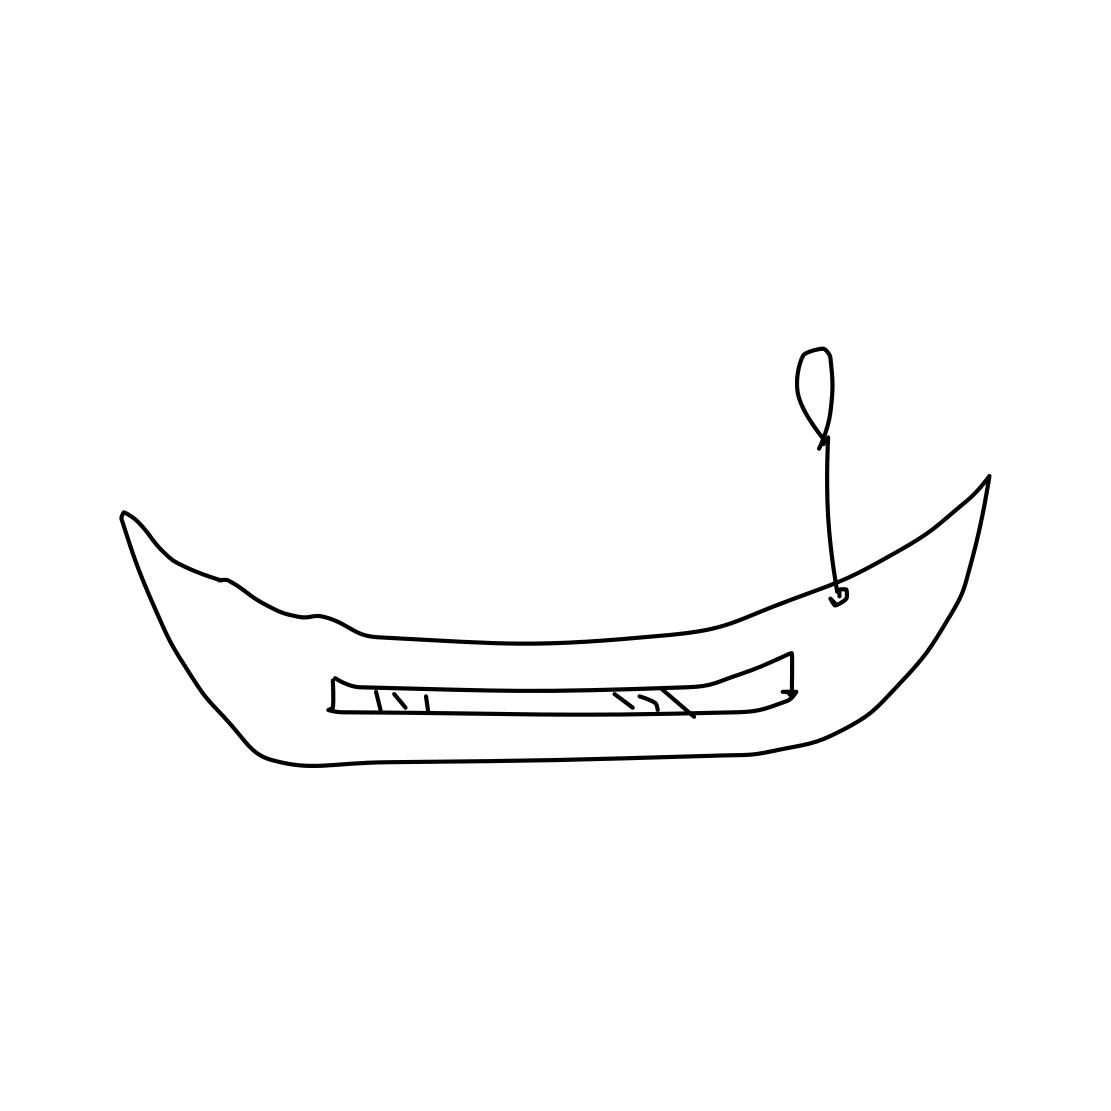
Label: canoe